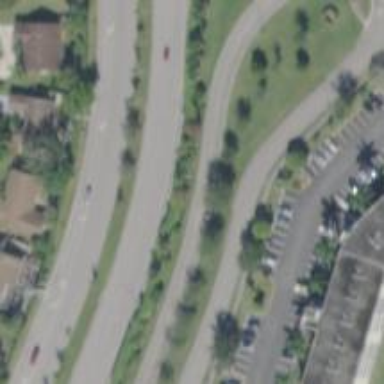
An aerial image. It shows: Busway road.